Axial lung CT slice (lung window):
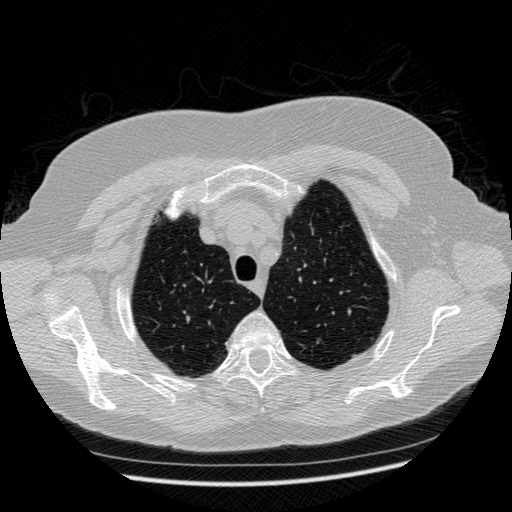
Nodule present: no